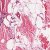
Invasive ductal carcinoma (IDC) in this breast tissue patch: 0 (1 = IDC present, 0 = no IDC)